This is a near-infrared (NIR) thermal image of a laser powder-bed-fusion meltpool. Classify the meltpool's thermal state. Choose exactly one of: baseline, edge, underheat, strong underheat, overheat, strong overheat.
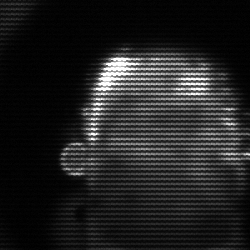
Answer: baseline